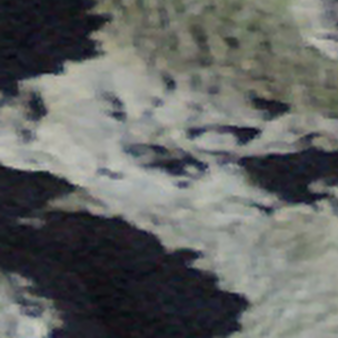
Label: other